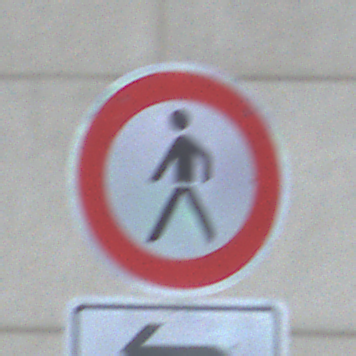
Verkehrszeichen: VerbotFussgaenger
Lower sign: RichtungsangabeDurchPfeile2
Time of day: MorningAfternoon
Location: Outdoor (Urban)
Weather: PartlyCloudy
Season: NotSpecified
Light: Natural